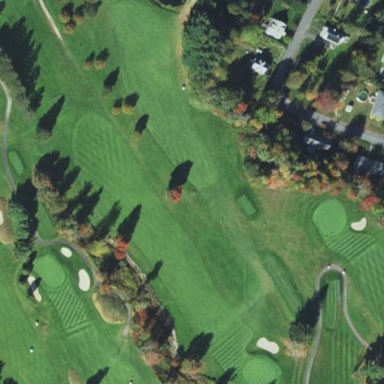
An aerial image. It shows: Grassy area designated as golf fairway.